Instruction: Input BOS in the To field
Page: home
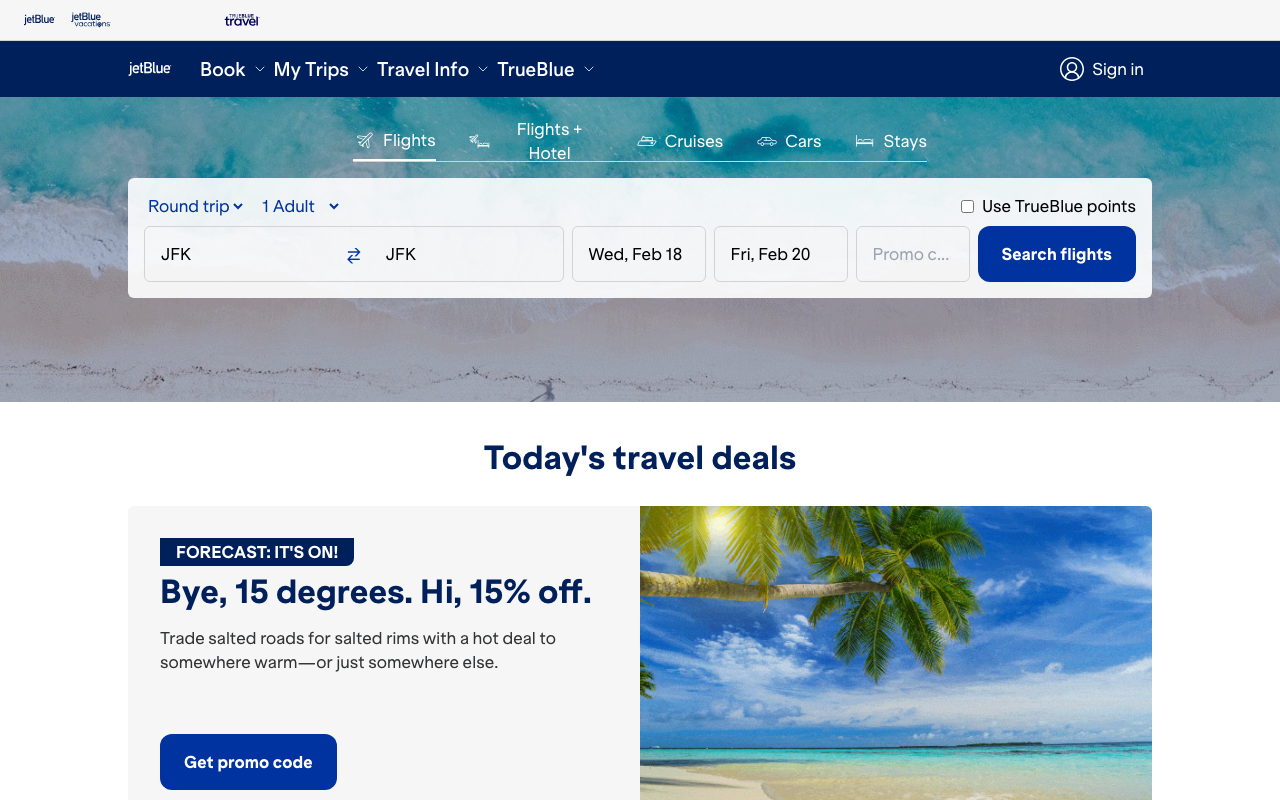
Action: type